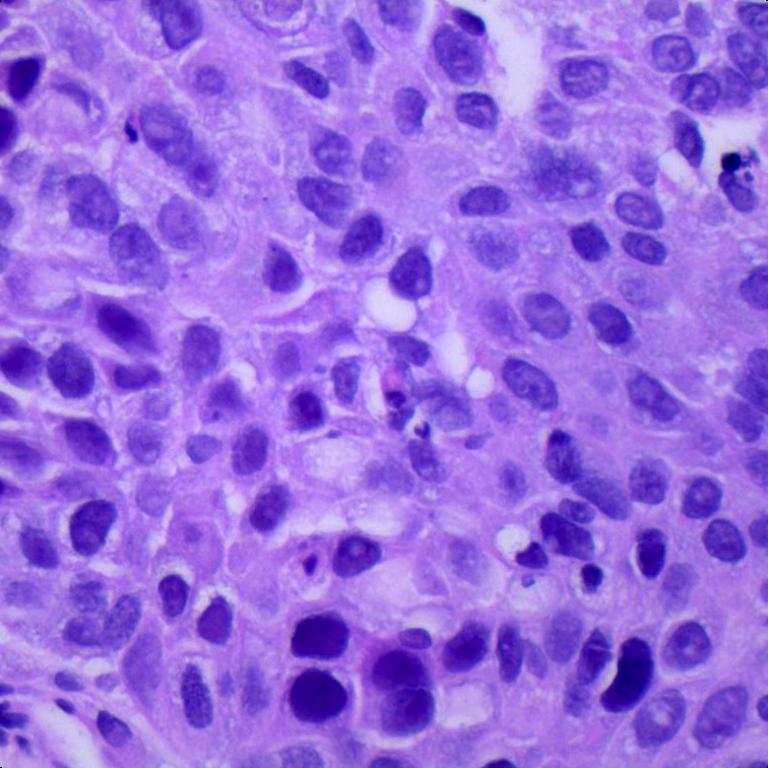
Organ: lung
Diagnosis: squamous carcinomas